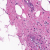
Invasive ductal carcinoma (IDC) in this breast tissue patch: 0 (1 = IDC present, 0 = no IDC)